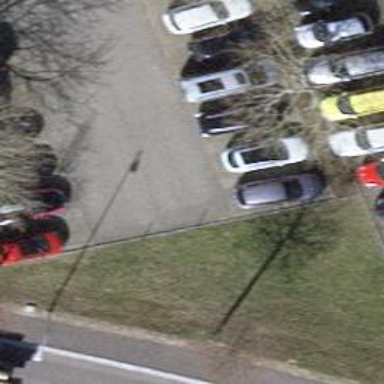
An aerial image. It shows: Road serving as parking aisle.